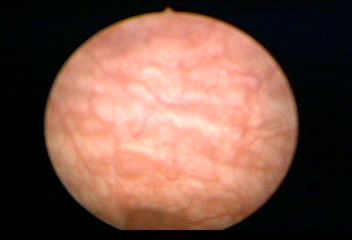
Modality: WLC
Class: Normal mucosa
Bladder cancer association: No